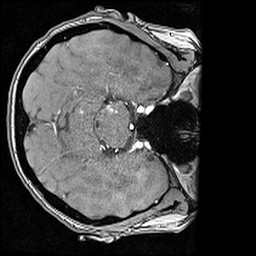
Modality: angio
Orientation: axial
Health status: ill
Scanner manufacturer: siemens
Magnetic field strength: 3 T
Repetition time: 0.023 s
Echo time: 0.00418 s